Question: One of our forms has two columns set up approximately as it is below (edited a number of input fields out since it's a rather large form). The user needs to be able to tab from the top of the left column all the way to the bottom, then back up to the top of the right column and again down to the bottom.
I have the form set up using two 'divs', one for each column (left/right). However, this has the effect of throwing the fieldsets out of whack horiztonally like so:

Keeping in mind the requirement that the user must be able to tab from top to bottom in each column, how would I adjust the CSS/general set up so that the 'fieldsets' align horiztonally.
For example, in <URL> 'Producer Info' and 'Address Info' are aligned properly, however I'd like 'Basic Info' to horizontally align with 'Territory Info'.
'''
<div id="BigDiv" style="clear:both;display:inline;">
<div id="LeftDiv" style="width:450px;float:left;">
<fieldset style="width: 400px;" >
<legend>Produer Info</legend>
<div class="M-editor-label">
Producer Type
</div>
<div class="M-editor-field">
<input type="text"/>
</div>
</fieldset>
<fieldset style="width: 400px;" >
<legend>Basic Info</legend>
<div class="M-editor-label">
First Name
</div>
<div class="M-editor-field">
<input type="text"/>
</div>
<div class="M-editor-label">
LastName
</div>
<div class="M-editor-field">
<input type="text"/>
</div>
</fieldset>
</div>
<div id="RightDiv" style="width: 450px; float:right">
<fieldset style="width: 400px;" >
<legend>Address Info</legend>
<div class="M-editor-label">
Home
</div>
<div class="M-editor-field">
<input type="text"/>
</div>
<div class="M-editor-label">
Business
</div>
<div class="M-editor-field">
<input type="text"/>
</div>
</fieldset>
<fieldset style="width: 400px;" >
<legend>Territory Info</legend>
<div class="M-editor-label">
Territory Type
</div>
<div class="M-editor-field">
<input type="text"/>
</div>
</fieldset>
</div>
</div>
'''
'''
.M-editor-label
{
clear: both;
}
.M-editor-label
{
float: left;
margin: 1em 0 0 0;
}
.M-editor-field
{
float: right;
margin: 0.5em 0 0 0;
color: Black;
}
.M-editor-field-xtraspace
{
float: right;
margin: 0.5em 0 20 0;
color: Black;
}
'''
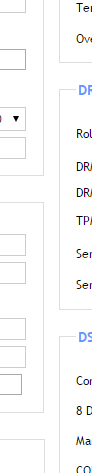
Answer: As Basic Info and Territory Info are within two different div, their alignment can't be dependent on each other. Their alignment is affected only by their sibling like Producer info for Basic info and Address info for Territory info.
So, you need to manually give margin-top to the Basic Info so that it is at proper height from top matching that of Territory info.
Here's its fiddle: <URL>
'''
<div id="BigDiv" style="clear:both;display:inline;">
<div id="LeftDiv" style="width:450px;float:left;">
<fieldset style="width: 400px;" >
<legend>Produer Info</legend>
<div class="M-editor-label">
Producer Type
</div>
<div class="M-editor-field">
<input type="text"/>
</div>
</fieldset>
<fieldset style="margin-top:35px;width: 400px;" >
<legend>Basic Info</legend>
<div class="M-editor-label">
First Name
</div>
<div class="M-editor-field">
<input type="text"/>
</div>
<div class="M-editor-label">
LastName
</div>
<div class="M-editor-field">
<input type="text"/>
</div>
</fieldset>
</div>
<div id="RightDiv" style="width: 450px; float:right">
<fieldset style="width: 400px;" >
<legend>Address Info</legend>
<div class="M-editor-label">
Home
</div>
<div class="M-editor-field">
<input type="text"/>
</div>
<div class="M-editor-label">
Business
</div>
<div class="M-editor-field">
<input type="text"/>
</div>
</fieldset>
<fieldset style="width: 400px;" >
<legend>Territory Info</legend>
<div class="M-editor-label">
Territory Type
</div>
<div class="M-editor-field">
<input type="text"/>
</div>
</fieldset>
</div>
'''